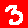
Digit: 3